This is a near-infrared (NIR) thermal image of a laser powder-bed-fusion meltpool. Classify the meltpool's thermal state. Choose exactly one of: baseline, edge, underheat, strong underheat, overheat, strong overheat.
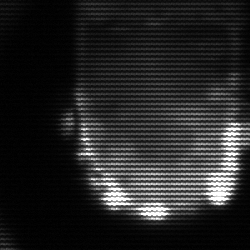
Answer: baseline